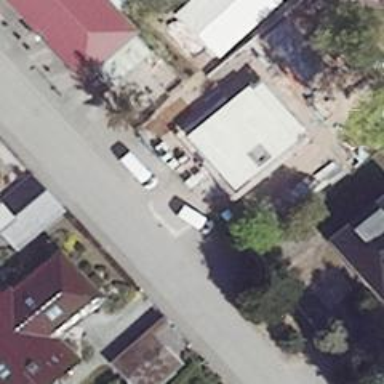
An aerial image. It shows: Residential building.